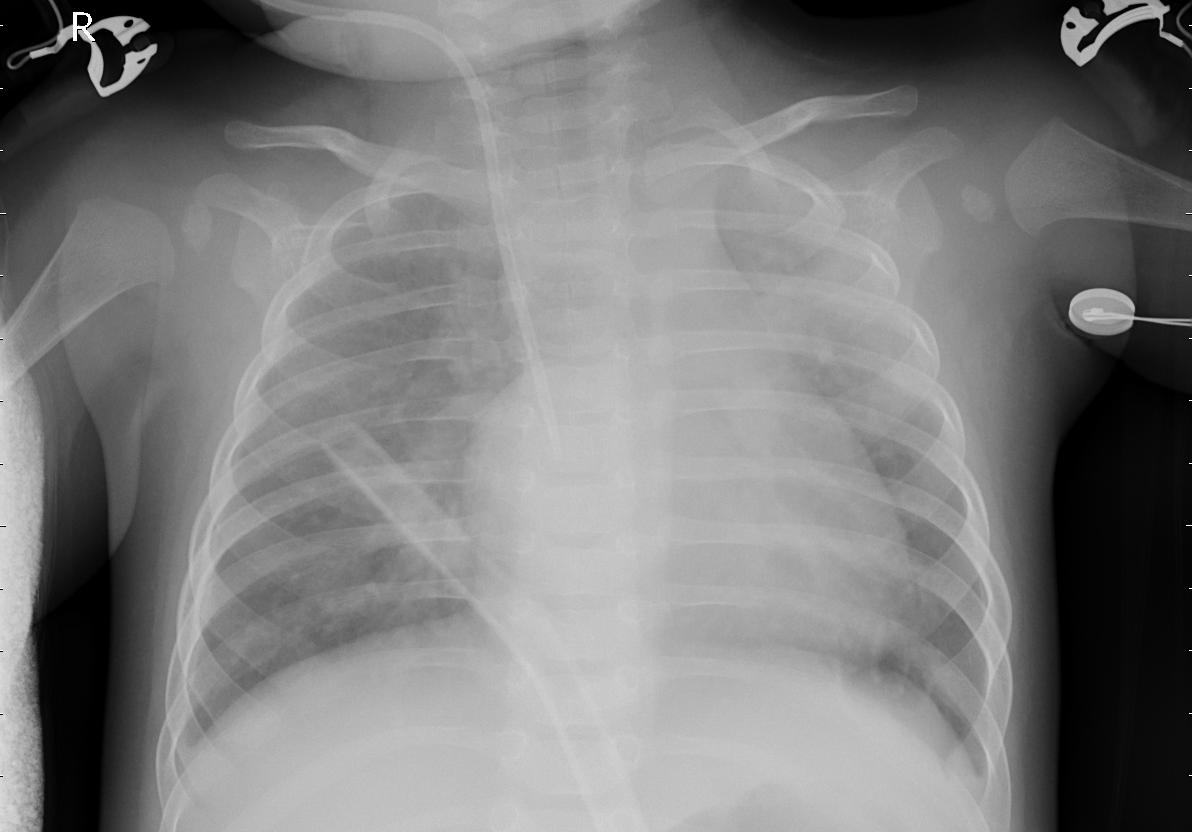
Diagnosis: PNEUMONIA